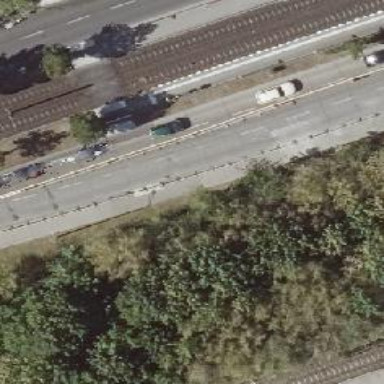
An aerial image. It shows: Asphalt footpath with unmarked crossing.